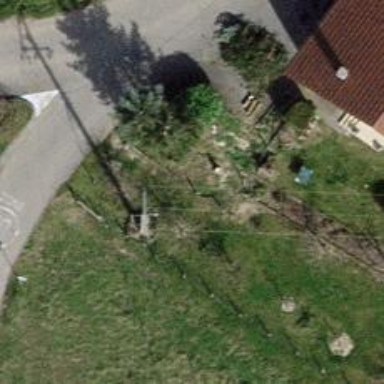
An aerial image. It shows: Minor power line with 3 cables.